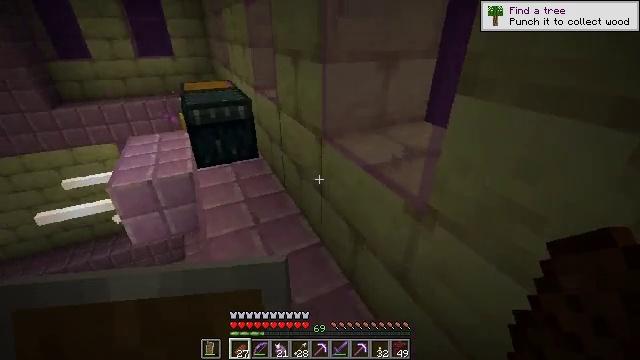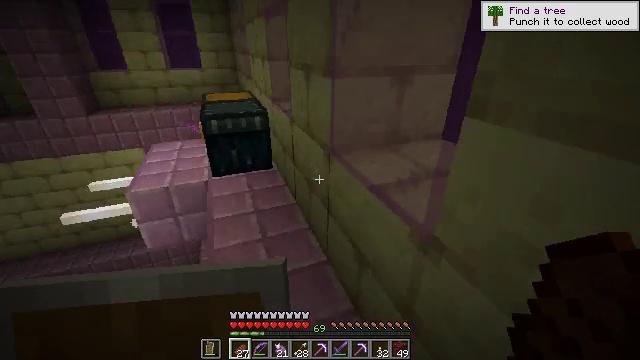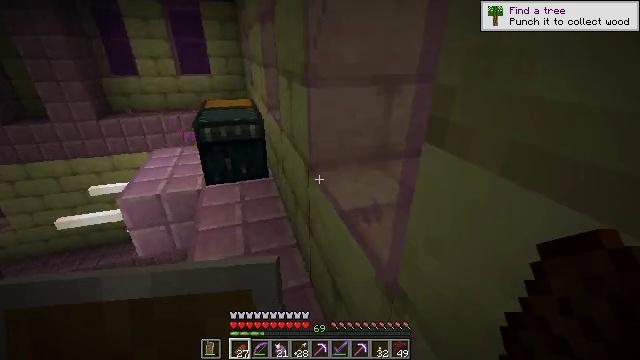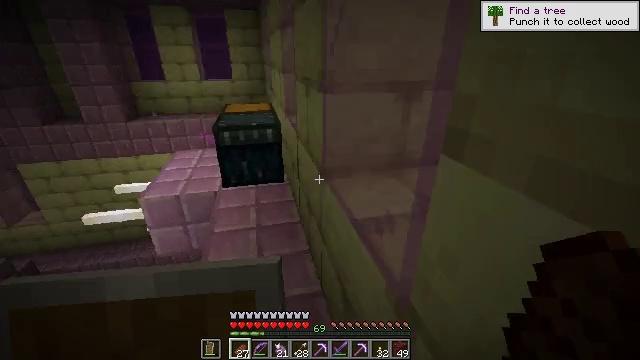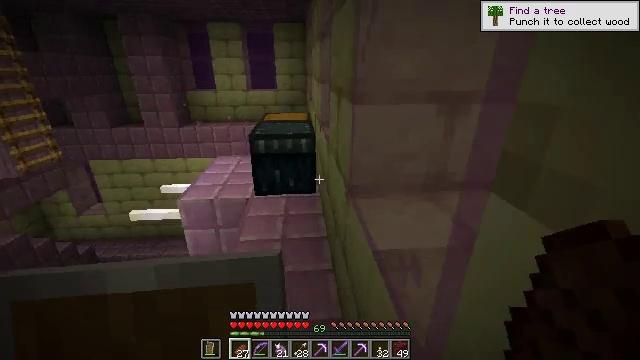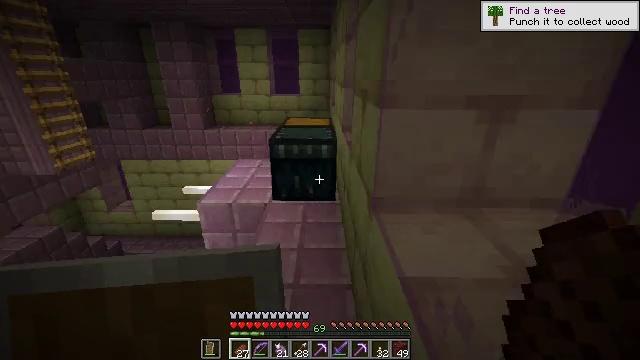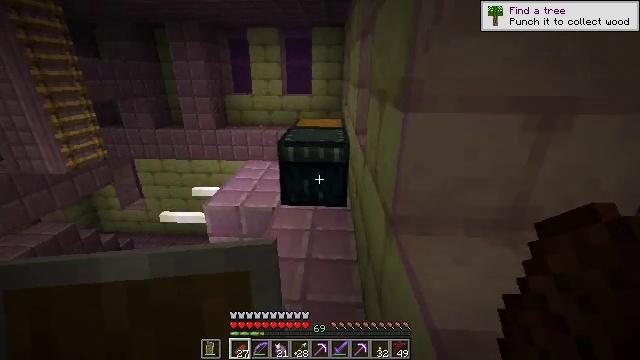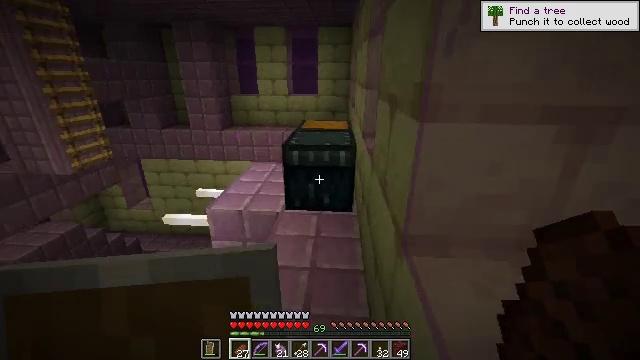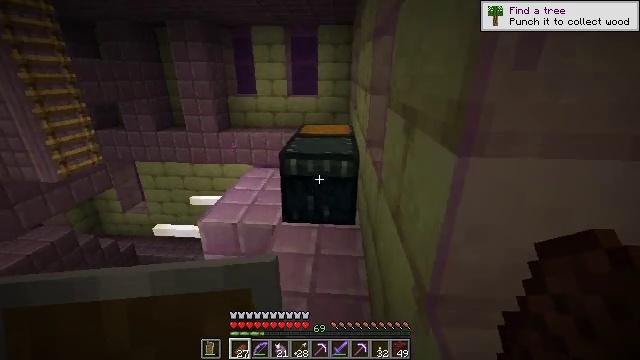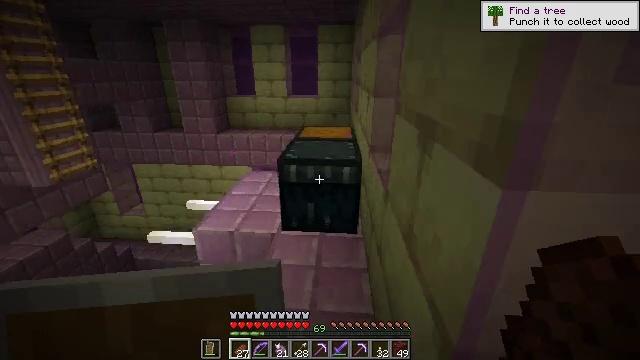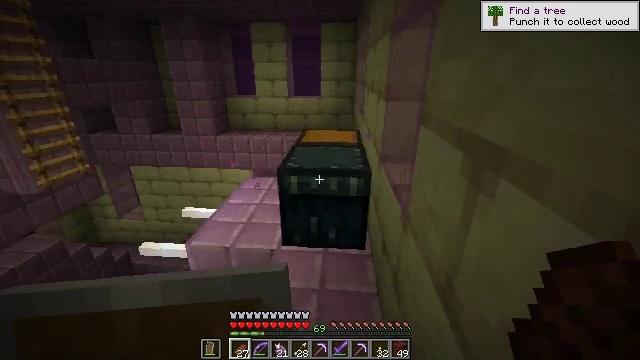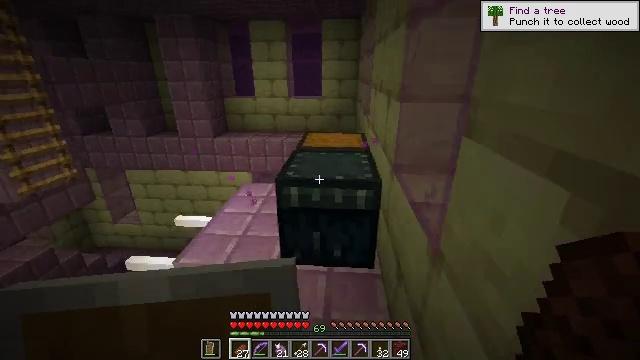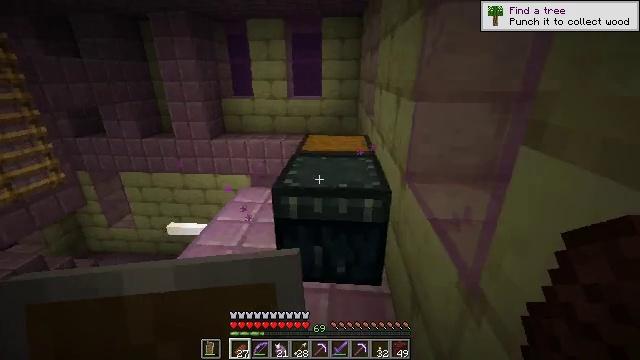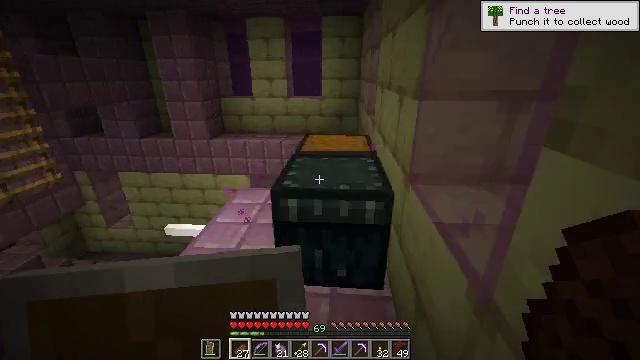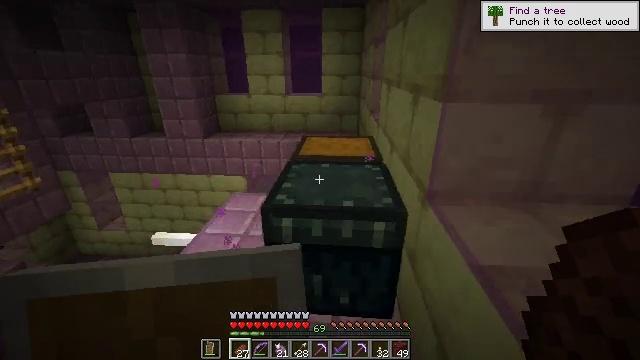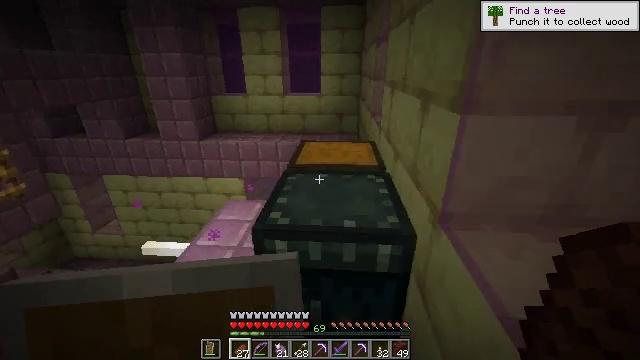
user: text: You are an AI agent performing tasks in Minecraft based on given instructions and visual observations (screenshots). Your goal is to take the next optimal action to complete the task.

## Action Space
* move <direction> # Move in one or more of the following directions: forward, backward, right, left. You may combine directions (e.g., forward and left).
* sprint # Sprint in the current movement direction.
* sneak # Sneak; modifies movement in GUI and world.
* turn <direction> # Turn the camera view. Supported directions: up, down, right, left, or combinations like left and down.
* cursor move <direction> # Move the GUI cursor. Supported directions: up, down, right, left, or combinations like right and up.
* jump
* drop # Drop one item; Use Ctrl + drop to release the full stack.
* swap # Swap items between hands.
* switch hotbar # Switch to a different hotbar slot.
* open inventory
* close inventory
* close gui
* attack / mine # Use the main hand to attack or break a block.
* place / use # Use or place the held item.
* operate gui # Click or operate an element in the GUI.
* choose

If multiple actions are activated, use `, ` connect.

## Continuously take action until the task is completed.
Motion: motion action
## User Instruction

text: Break the chest to retrieve items inside.
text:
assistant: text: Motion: move forward and move right, turn left and up
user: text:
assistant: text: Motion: move forward and move right, turn left and up
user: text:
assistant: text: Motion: move forward and move right, turn left and up
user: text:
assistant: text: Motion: move forward and move right, turn left and up
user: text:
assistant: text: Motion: move forward, turn left
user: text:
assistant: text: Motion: move forward, turn left
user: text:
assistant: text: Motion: move forward, turn left
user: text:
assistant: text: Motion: move forward
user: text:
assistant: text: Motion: move forward
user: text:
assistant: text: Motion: move forward
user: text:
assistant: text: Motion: move forward
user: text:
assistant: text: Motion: move forward
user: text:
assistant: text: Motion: move forward
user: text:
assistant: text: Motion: move forward
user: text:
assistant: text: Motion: move forward
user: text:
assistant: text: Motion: move forward
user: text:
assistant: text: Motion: move forward
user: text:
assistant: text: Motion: move forward
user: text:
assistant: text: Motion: move forward, turn right
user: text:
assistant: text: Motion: turn right
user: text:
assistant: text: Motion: no_op
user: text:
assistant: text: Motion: use / place
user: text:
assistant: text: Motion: use / place
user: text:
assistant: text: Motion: use / place
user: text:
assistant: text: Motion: use / place
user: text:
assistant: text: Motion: no_op
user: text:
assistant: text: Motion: no_op
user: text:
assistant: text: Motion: no_op
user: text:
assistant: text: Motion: no_op
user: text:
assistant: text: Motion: no_op